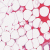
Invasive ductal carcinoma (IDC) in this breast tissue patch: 0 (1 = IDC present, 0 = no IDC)